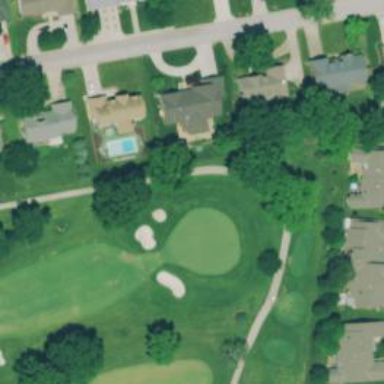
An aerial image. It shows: View of golf hole.